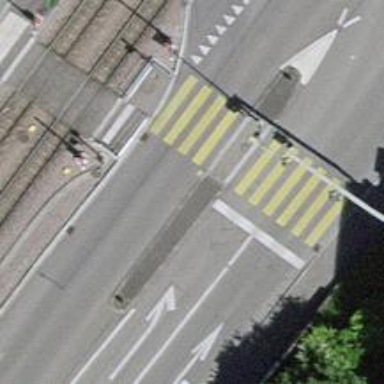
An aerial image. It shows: Crossing with traffic signals and central island.